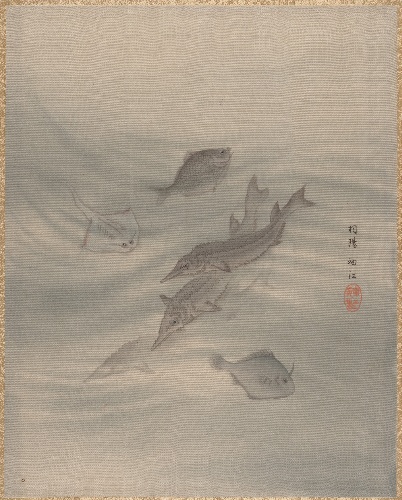
Artist: Seki Shūkō
Artist bio: Japanese, 1858–1915
Date: ca. 1890–92
Object type: Album leaf
Classification: Paintings
Medium: Album leaf; silk
Culture: Japan
Period: Meiji period (1868–1912)
Dimensions: 13 1/2 x 10 7/8 in. (34.3 x 27.6 cm)
Department: Asian Art
Credit line: Charles Stewart Smith Collection, Gift of Mrs. Charles Stewart Smith, Charles Stewart Smith Jr., and Howard Caswell Smith, in memory of Charles Stewart Smith, 1914
Accession year: 1914
Repository: Metropolitan Museum of Art, New York, NY
Tags: Fish